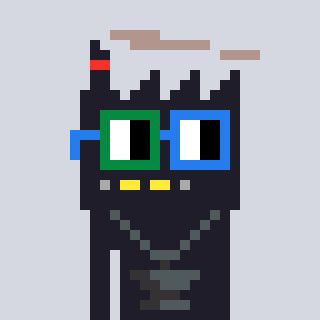
a pixel art character with square green and blue glasses, a factory-shaped head and a grayscale-colored body on a cool background